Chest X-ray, PA view. Patient: 52 years old, sex F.
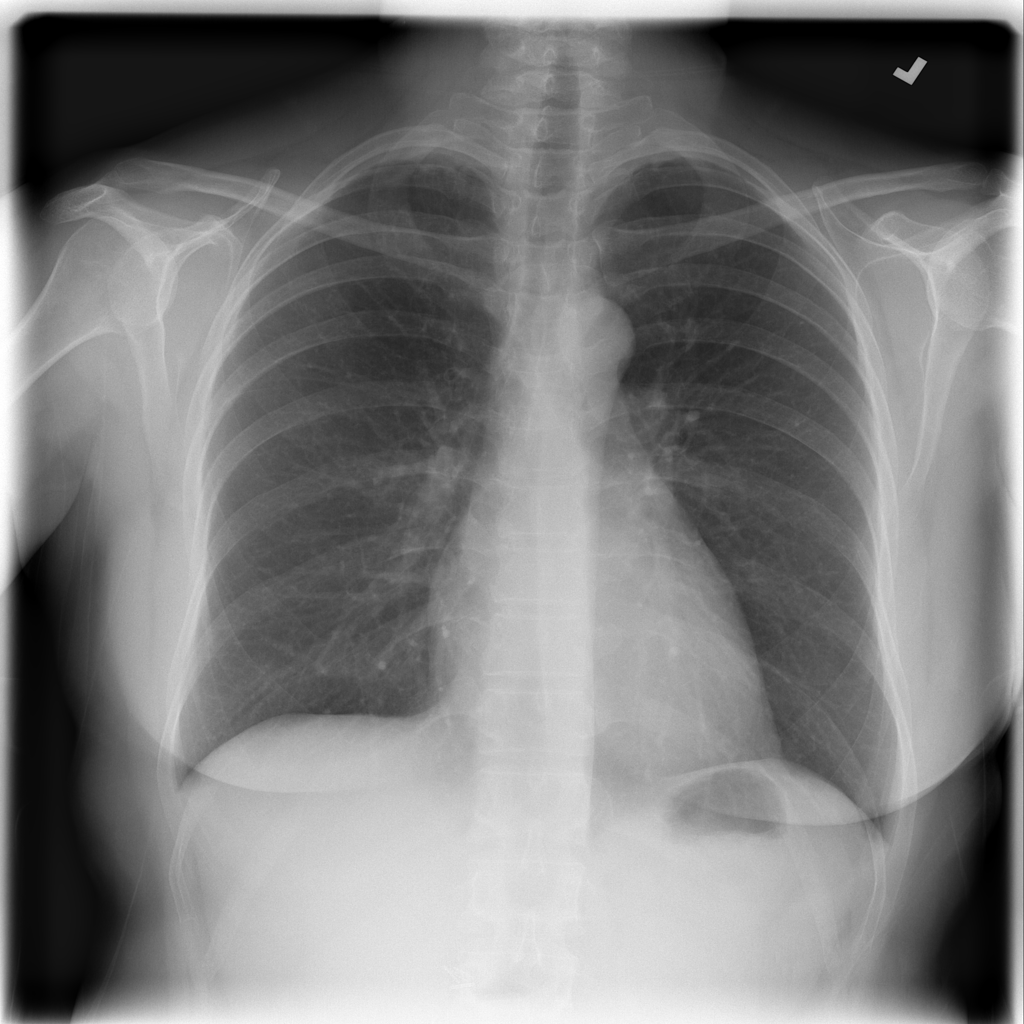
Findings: Fibrosis, Pleural_Thickening